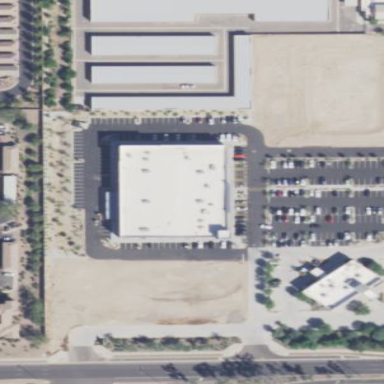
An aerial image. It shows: Fitness center building.